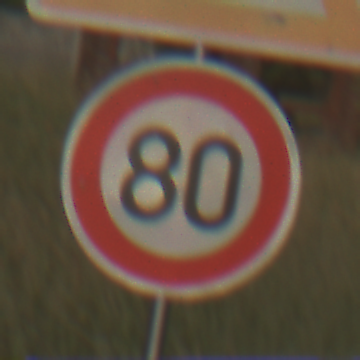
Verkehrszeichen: Geschwindigkeit80
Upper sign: KurveLinks
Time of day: MorningAfternoon
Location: Outdoor (Nature)
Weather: Clear
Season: NotSpecified
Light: Natural